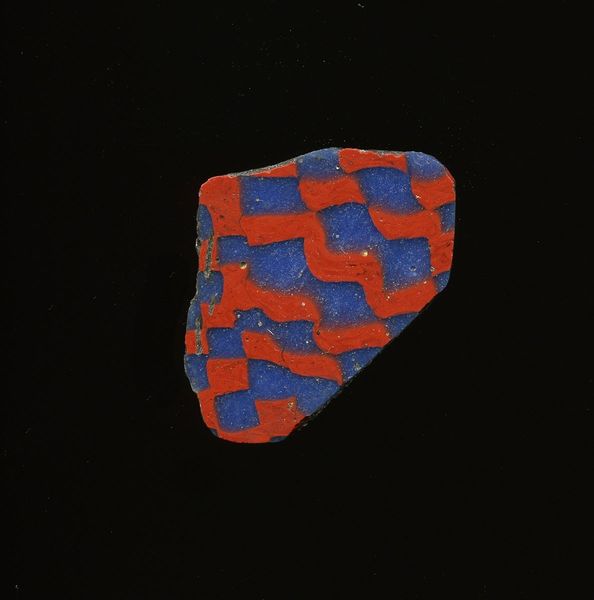
Titel: Mosaikglasfragment
Standort: Hamburg
Institution: Museum für Kunst und Gewerbe Hamburg
Schlagwörter: glas, antike, geschnitten, mosaik, wandschmuck, kaiserzeit, gepresst, bodenbeläge, frühe kaiserzeit, prinzipat, römische, mittlere, späte